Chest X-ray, PA view. Patient: 31 years old, sex M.
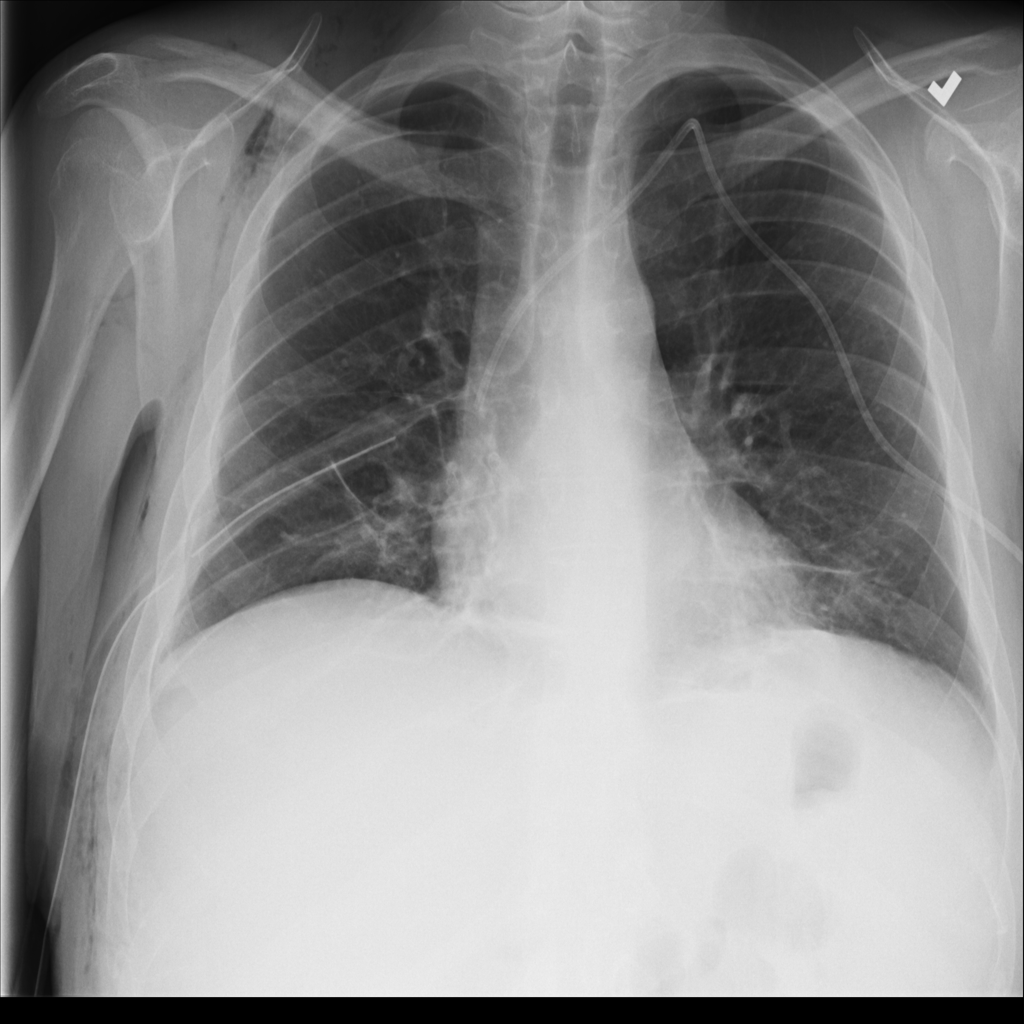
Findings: Atelectasis, Emphysema